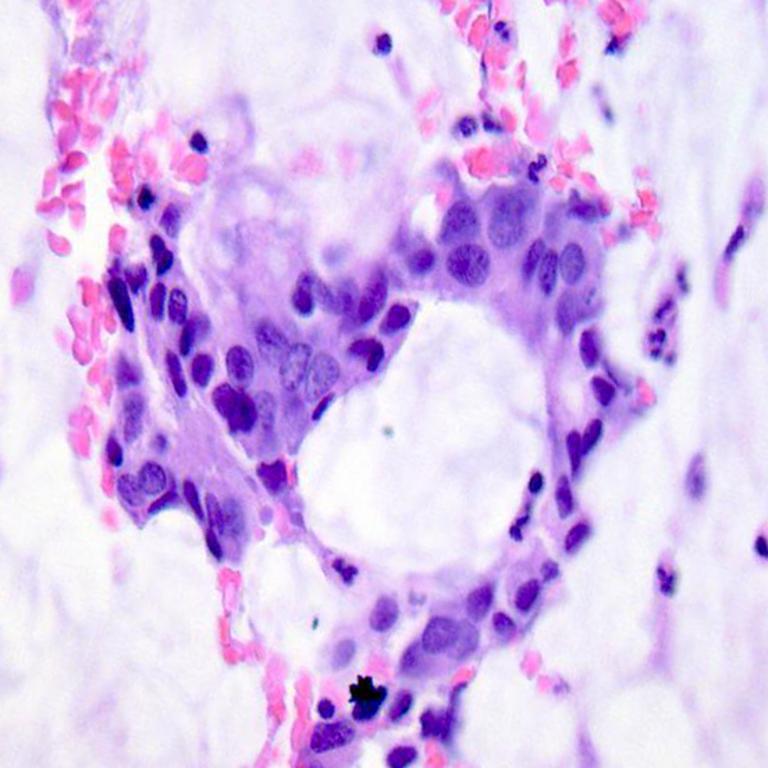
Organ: colon
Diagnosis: adenocarcinomas